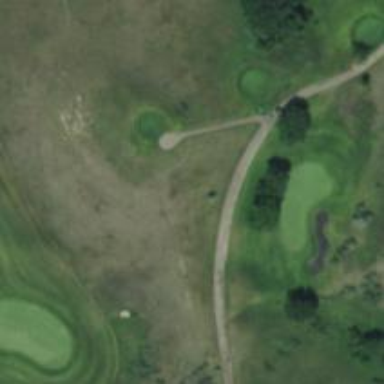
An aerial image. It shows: Path for both roads and golfers.